Interaction volume radius: 10 \u00c5
Interaction volume height: 25 \u00c5
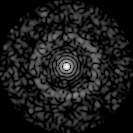
Disorder parameter: 0.8219